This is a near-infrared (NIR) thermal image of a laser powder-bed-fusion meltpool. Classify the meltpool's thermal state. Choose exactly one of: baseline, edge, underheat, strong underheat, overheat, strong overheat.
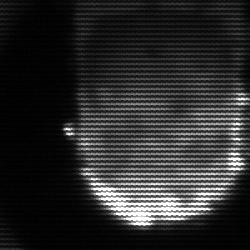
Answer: baseline